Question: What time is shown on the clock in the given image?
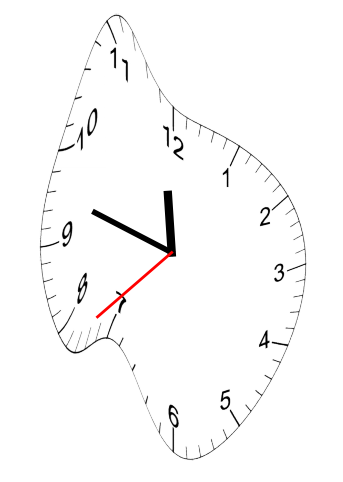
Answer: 11:47:38